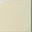
Piece: xx